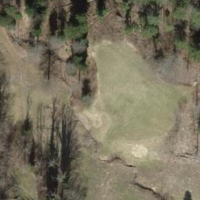
EUNIS habitat code: 43
Species observed at this site:
Salvia glutinosa